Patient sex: M
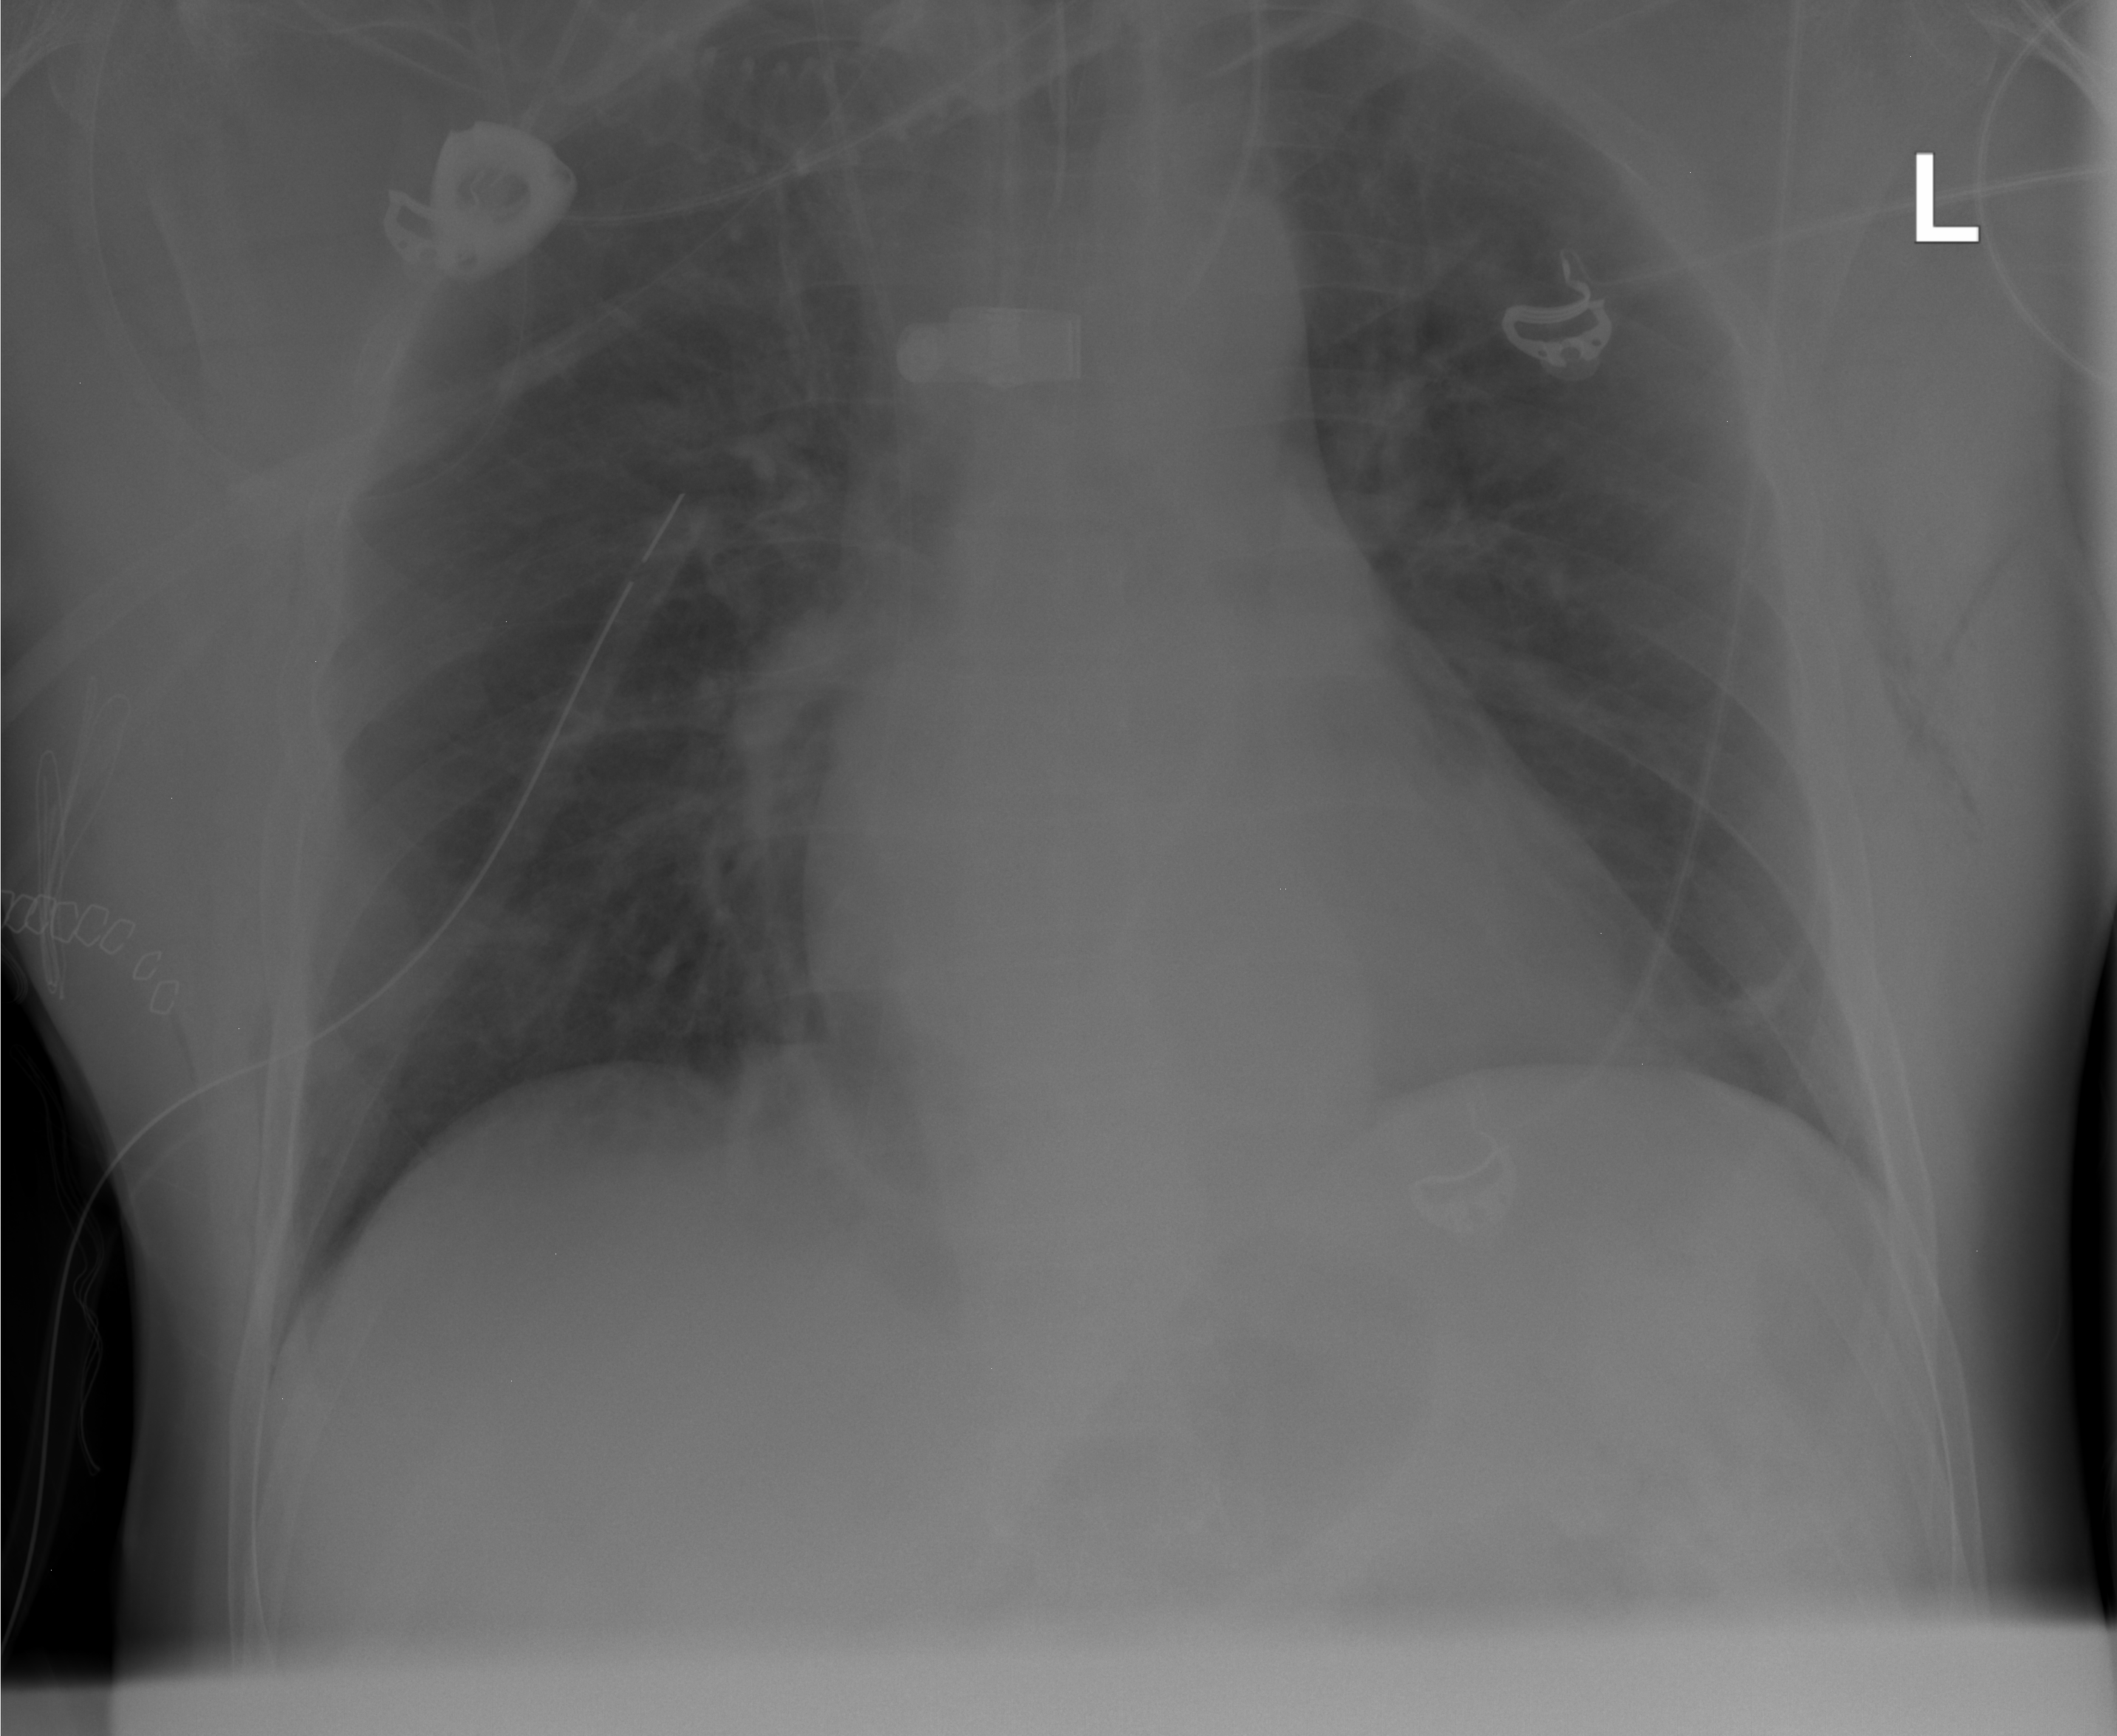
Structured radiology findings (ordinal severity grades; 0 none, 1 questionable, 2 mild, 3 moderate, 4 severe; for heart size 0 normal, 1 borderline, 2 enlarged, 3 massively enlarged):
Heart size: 0
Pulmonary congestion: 0
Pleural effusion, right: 0
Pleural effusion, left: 0
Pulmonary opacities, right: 0
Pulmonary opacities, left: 0
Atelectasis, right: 2
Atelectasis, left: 2